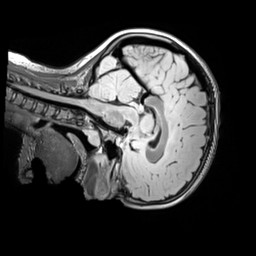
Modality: FLAIR
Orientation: sagittal
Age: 11
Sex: female
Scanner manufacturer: siemens
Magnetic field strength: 3 T
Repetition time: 5 s
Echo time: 0.388 s